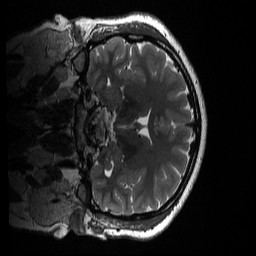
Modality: T2w
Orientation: coronal
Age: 23
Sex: female